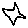
Label: star